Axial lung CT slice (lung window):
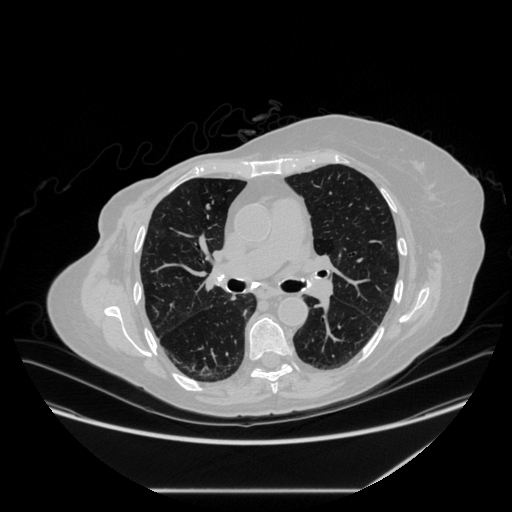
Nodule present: yes
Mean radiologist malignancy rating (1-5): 2.75